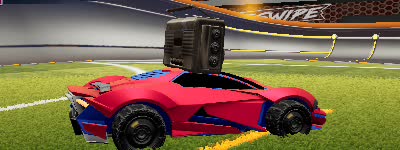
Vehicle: werewolf